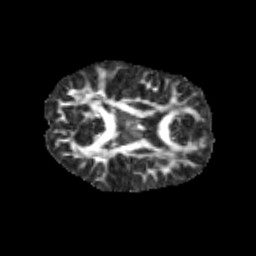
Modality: FA
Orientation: axial
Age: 10
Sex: male
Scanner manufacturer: siemens
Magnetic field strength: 3 T
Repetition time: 3.8 s
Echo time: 0.07 s